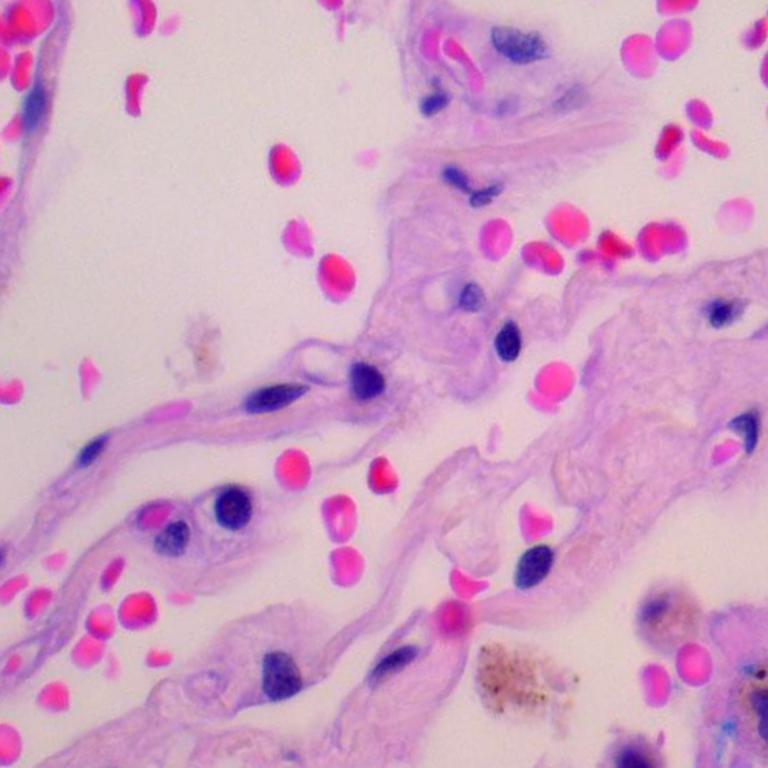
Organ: lung
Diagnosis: benign